Question: I'm trying to make a responsive design, where I will have
structure like this.

But I want the vertical menu to go from the header to the footer, no matter if there is some text or not.
Here is my code:
'''
<!DOCTYPE html>
<html>
<head lang="en">
<link rel="stylesheet" href="css/bootstrap.min.css">
<link rel="stylesheet" href="css/style.css">
<meta charset="UTF-8">
<title>template</title>
</head>
<body>
<div class="">
<div class="row">
<header class="col-sm-12 col-lg-12 bordered header"> <!-- Header -->
Header
</header> <!-- End of header -->
</div>
<div class="row">
<div class="col-sm-12 col-lg-12 bordered menu-horizontal"> <!-- Horizontal menu -->
Menu horizontal
</div><!-- End of horizontal menu -->
</div>
<div class="site-container container-fluid">
<div class="row">
<div class="col-sm-2 col-lg-2 bordered"> <!-- Vertical menu -->
<menu class="menu-vertical" role="menu">
Menu vertical
</menu>
</div> <!-- End of vertical menu -->
<div class="col-sm-10 col-lg-10 bordered"> <!-- Content -->
Content
</div> <!-- End of content -->
</div>
</div>
<div class="row">
<footer class="col-sm-12 col-lg-12 bordered footer"> <!-- Footer -->
Footer
</footer> <!-- End of footer -->
</div>
</div>
<script src="js/bootstrap.min.js"></script>
</body>
</html>
'''
And here is CSS
'''
.bordered {
border: 1px solid black
}
.footer {
position: fixed;
bottom: 0;
}
.header {
height: 67px;
}
.menu-vertical {
position: relative;
height: 100%;
}
.site-container {
position: absolute;
height: 100%;
width: 100%;
}
.menu-horizontal {
height: 18px;
}
'''
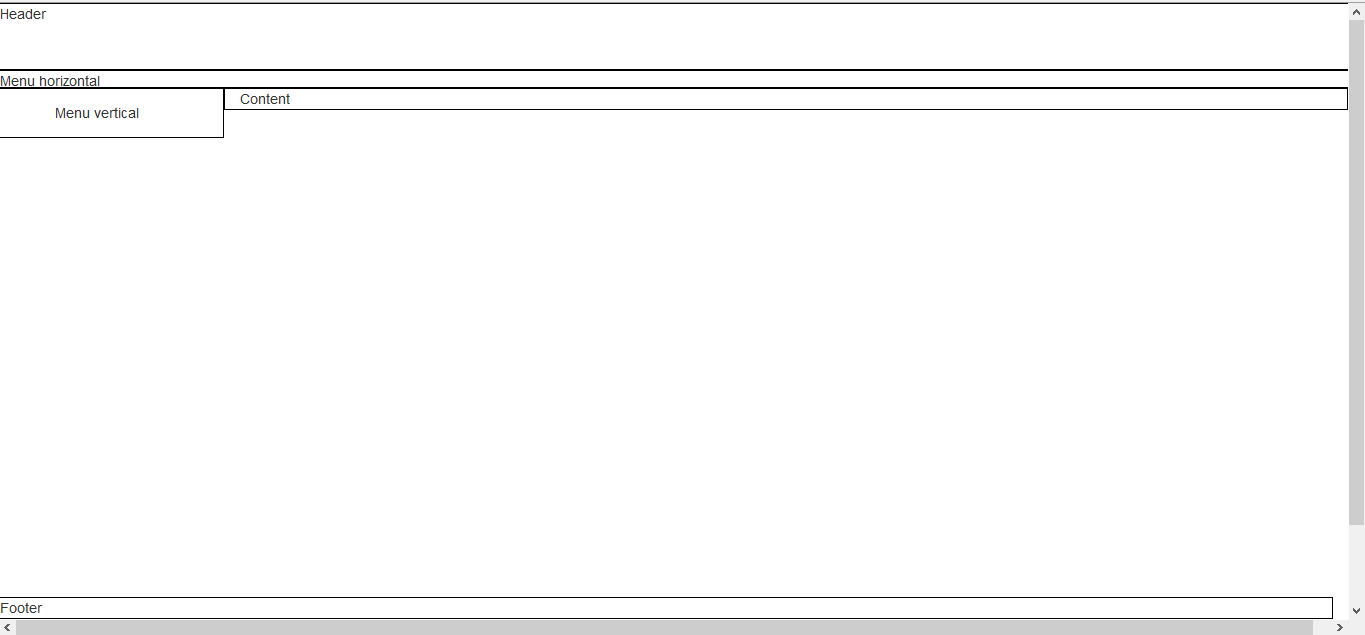
Answer: There is many ways to achieve what you want. One possible solution is :
1/ Remove "menu-vertical" from the menu element and put it on it's parent. Like this :
'''
<div class="col-sm-2 col-lg-2 bordered menu-vertical">
<menu role="menu">
Menu vertical
</menu>
</div>
'''
2/ Then, add this CSS :
'''
.site-container > .row:first-of-type {
height:100%;
}
'''
And you should be far closer to what you want ;)